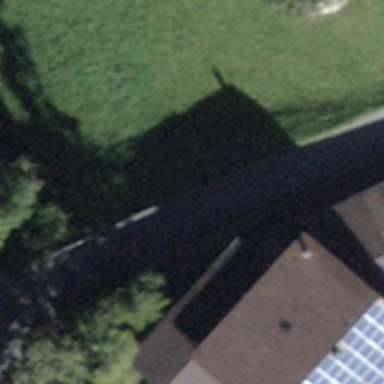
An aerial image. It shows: Residential building.